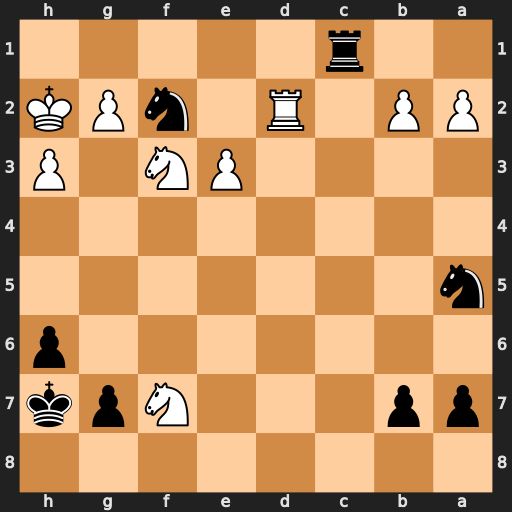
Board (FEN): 8/pp3Npk/7p/n7/8/4PN1P/PP1R1nPK/2r5
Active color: b
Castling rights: -
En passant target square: -
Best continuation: Rh1+ Kg3 Ne4+ Kf4 Nxd2